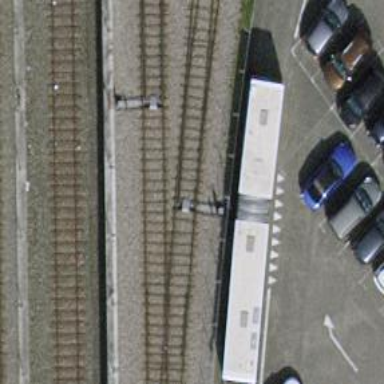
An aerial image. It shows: Single-track railway spur.